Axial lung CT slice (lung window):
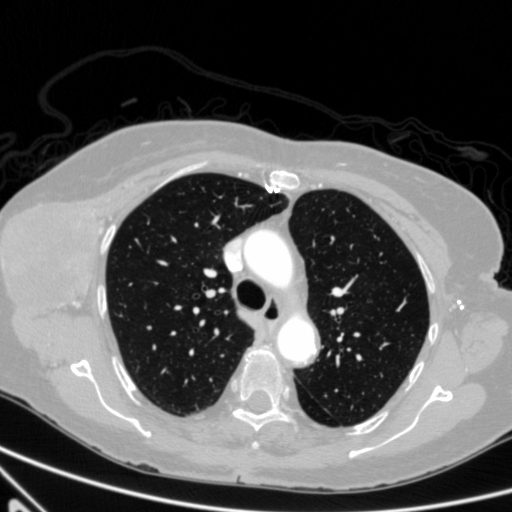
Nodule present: no